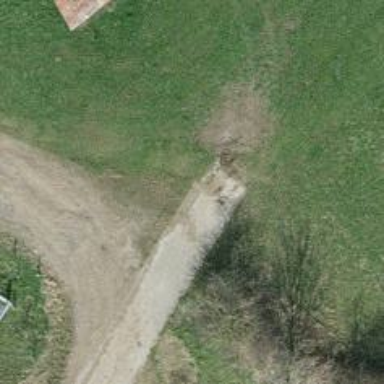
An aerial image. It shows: Unclassified road.